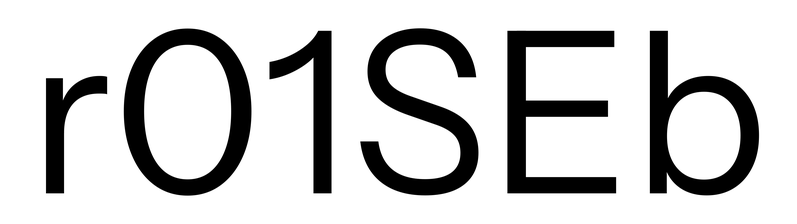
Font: InstrumentSans_Regular